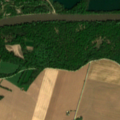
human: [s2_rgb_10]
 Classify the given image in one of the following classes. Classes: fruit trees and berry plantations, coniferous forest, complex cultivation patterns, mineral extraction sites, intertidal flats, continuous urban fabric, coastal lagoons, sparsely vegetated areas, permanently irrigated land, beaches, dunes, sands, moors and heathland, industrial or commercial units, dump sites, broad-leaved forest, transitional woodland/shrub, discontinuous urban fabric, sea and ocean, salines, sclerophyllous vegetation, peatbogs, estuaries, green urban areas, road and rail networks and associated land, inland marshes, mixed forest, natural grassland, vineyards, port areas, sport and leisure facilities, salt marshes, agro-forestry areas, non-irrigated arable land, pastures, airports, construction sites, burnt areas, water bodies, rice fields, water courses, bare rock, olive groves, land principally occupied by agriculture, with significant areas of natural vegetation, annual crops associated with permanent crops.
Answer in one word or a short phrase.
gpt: non-irrigated arable land, land principally occupied by agriculture, with significant areas of natural vegetation, broad-leaved forest, water courses, water bodies